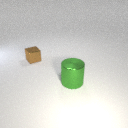
large green metal cylinder in front of small brown metal cube